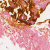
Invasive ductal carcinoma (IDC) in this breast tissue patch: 0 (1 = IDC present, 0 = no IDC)